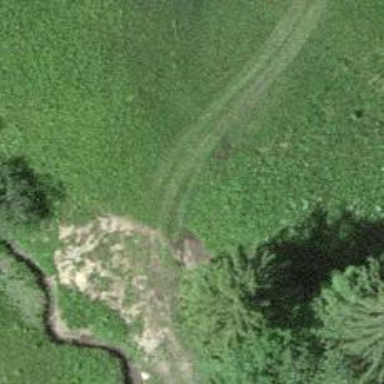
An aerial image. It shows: Grassy path.